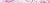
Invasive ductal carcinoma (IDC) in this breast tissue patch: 0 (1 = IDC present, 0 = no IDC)